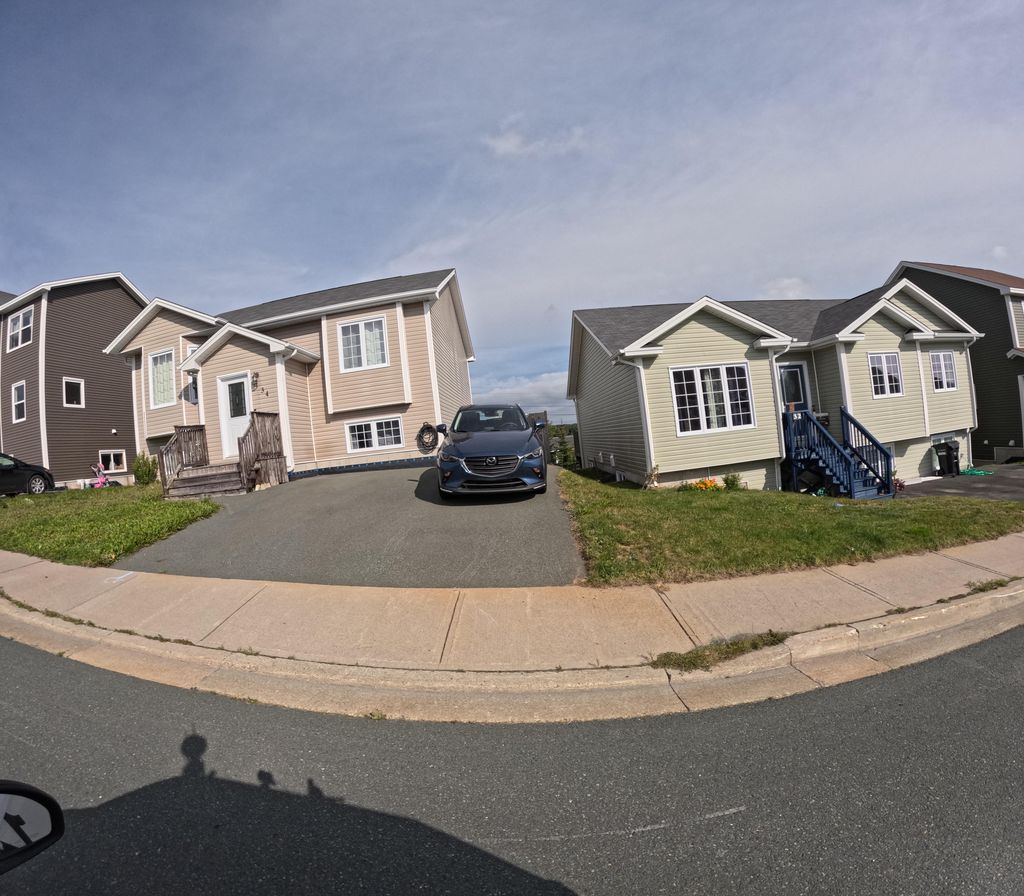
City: st_johns